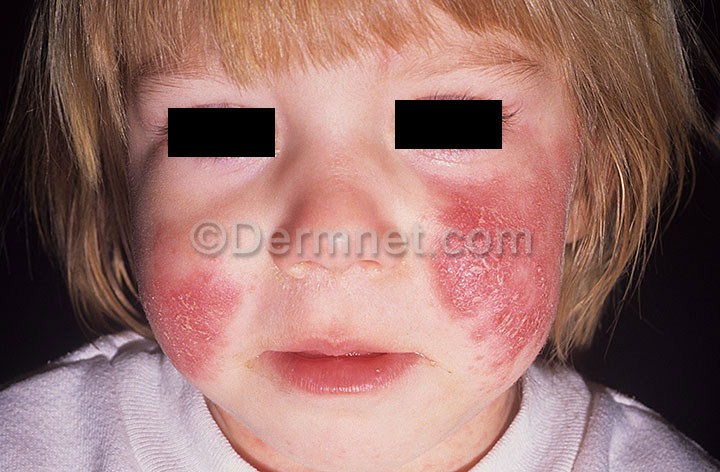
Disease: Atopic Dermatitis Photos